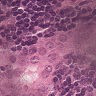
Metastatic tissue present: yes